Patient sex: M
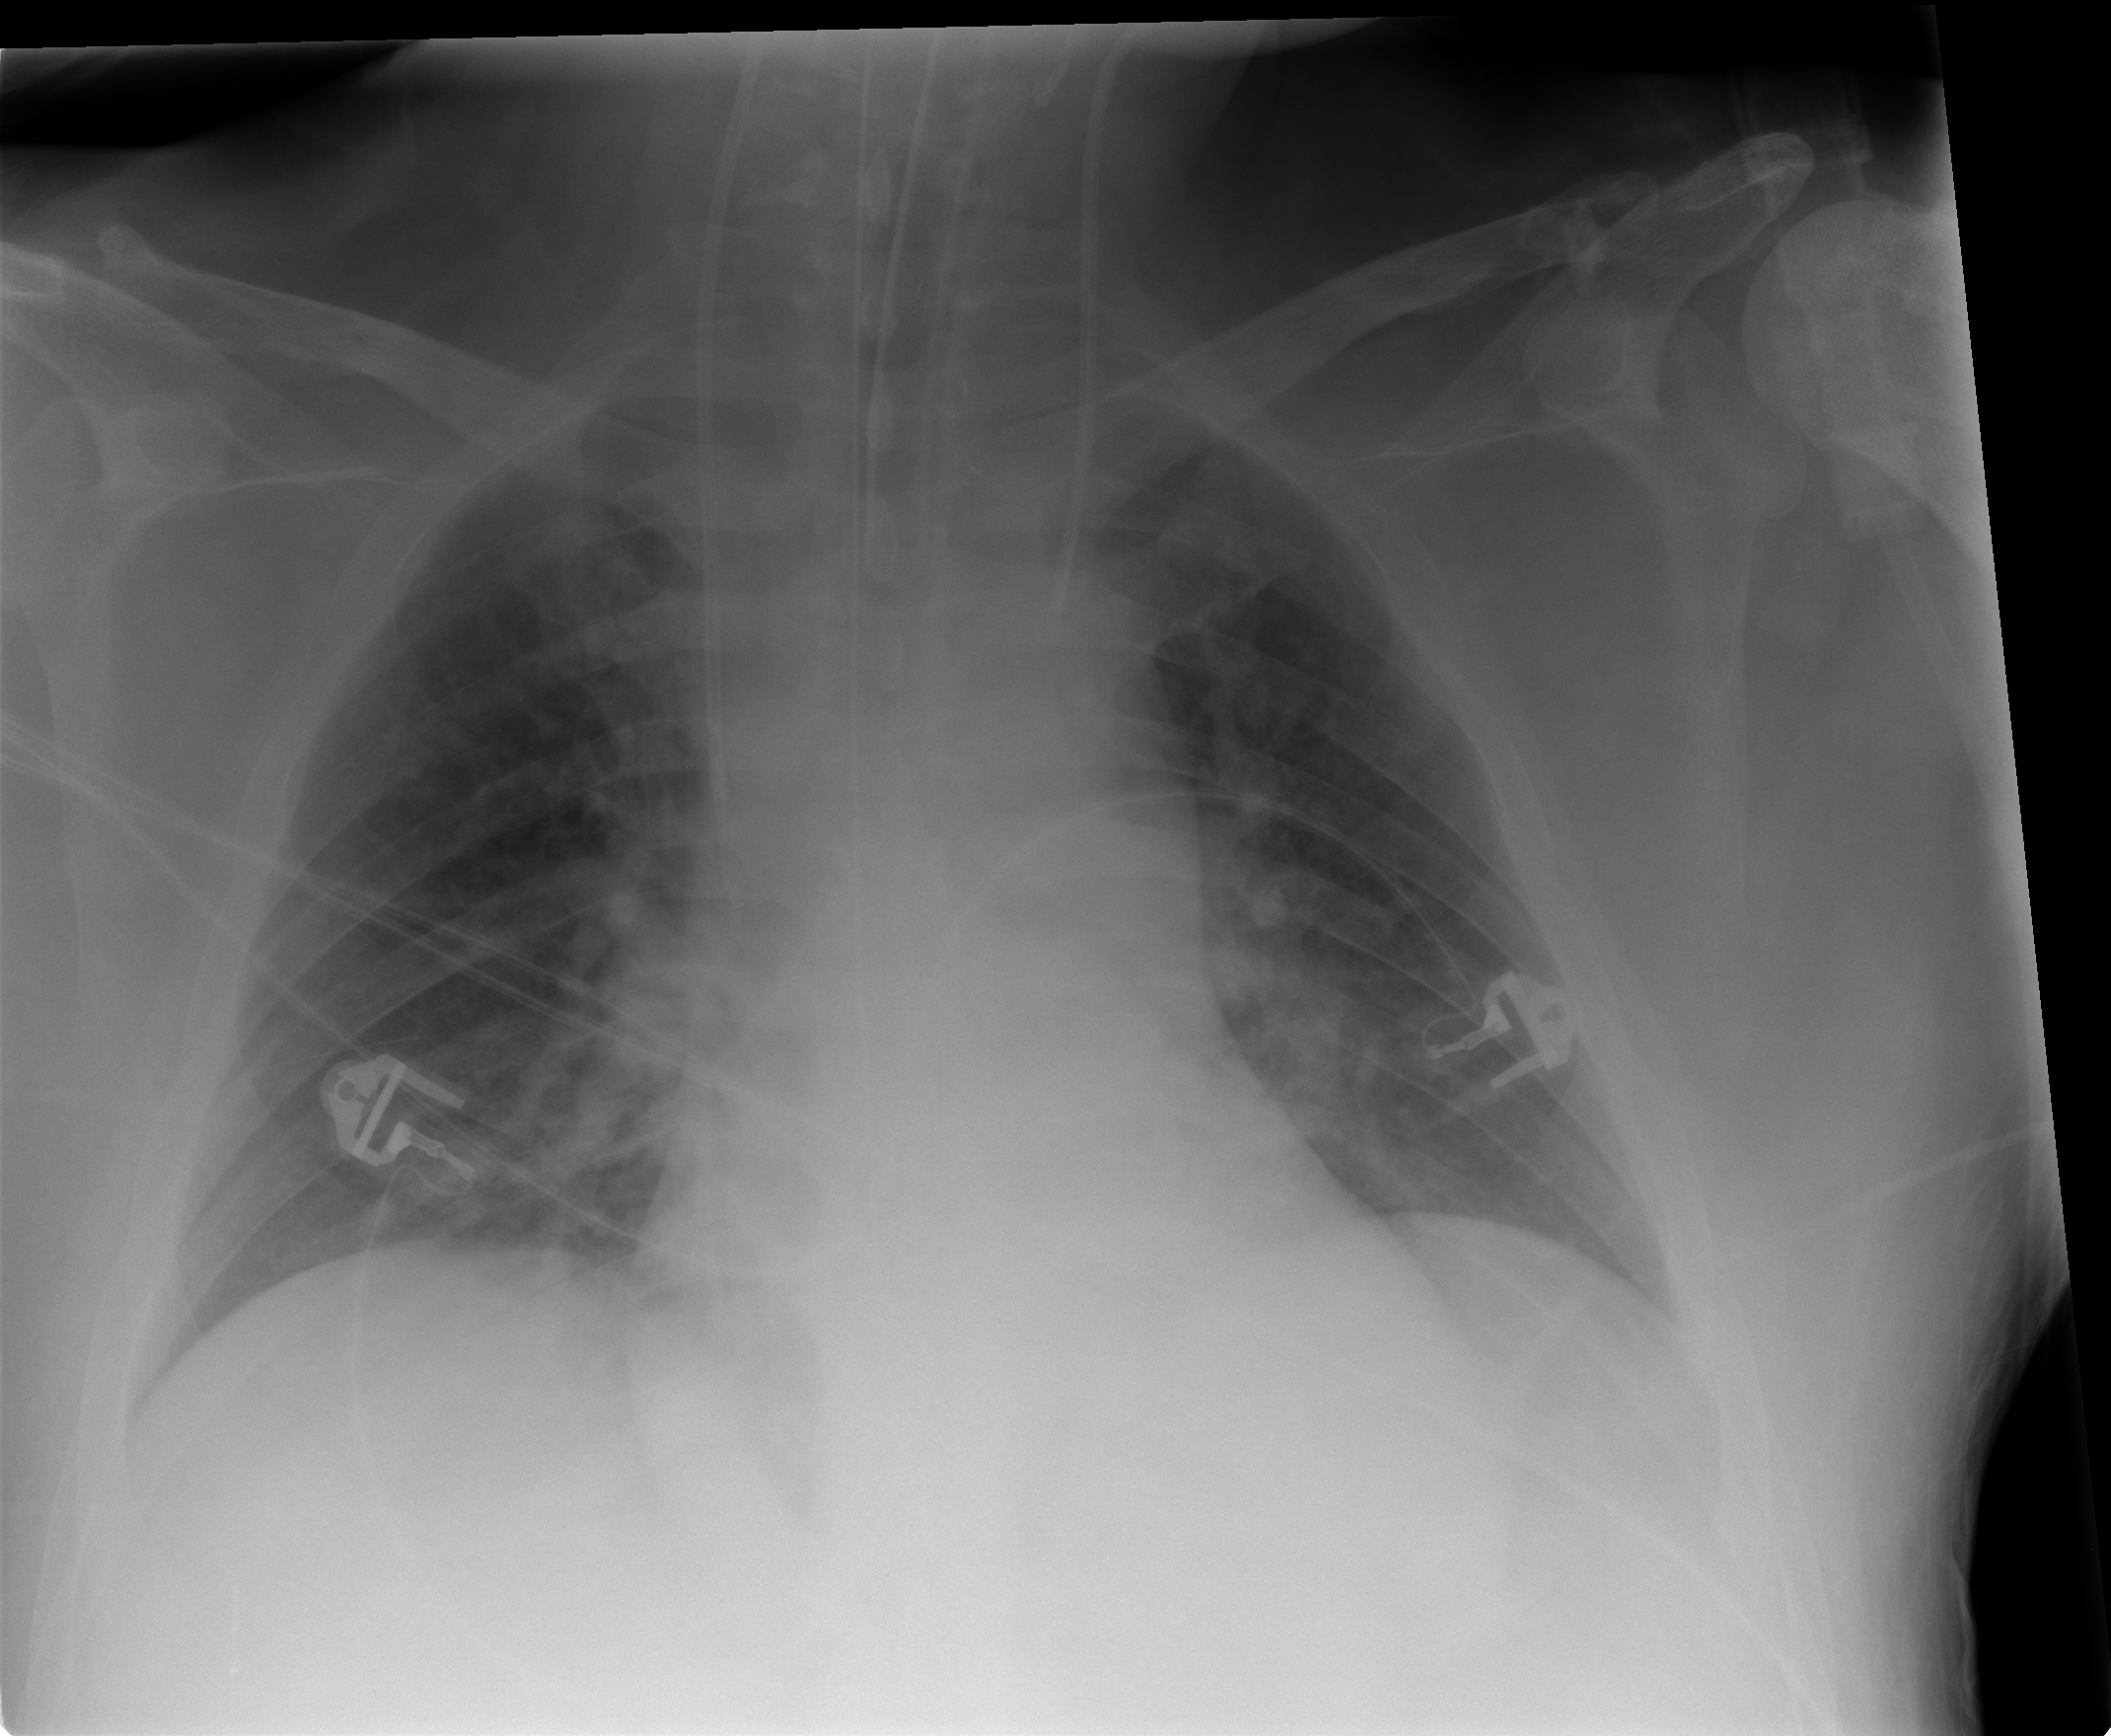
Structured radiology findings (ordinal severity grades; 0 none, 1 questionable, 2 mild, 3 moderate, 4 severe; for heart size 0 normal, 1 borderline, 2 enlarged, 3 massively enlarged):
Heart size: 2
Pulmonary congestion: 2
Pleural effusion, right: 0
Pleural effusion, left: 0
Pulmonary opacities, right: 0
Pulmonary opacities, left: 0
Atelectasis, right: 2
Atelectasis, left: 2